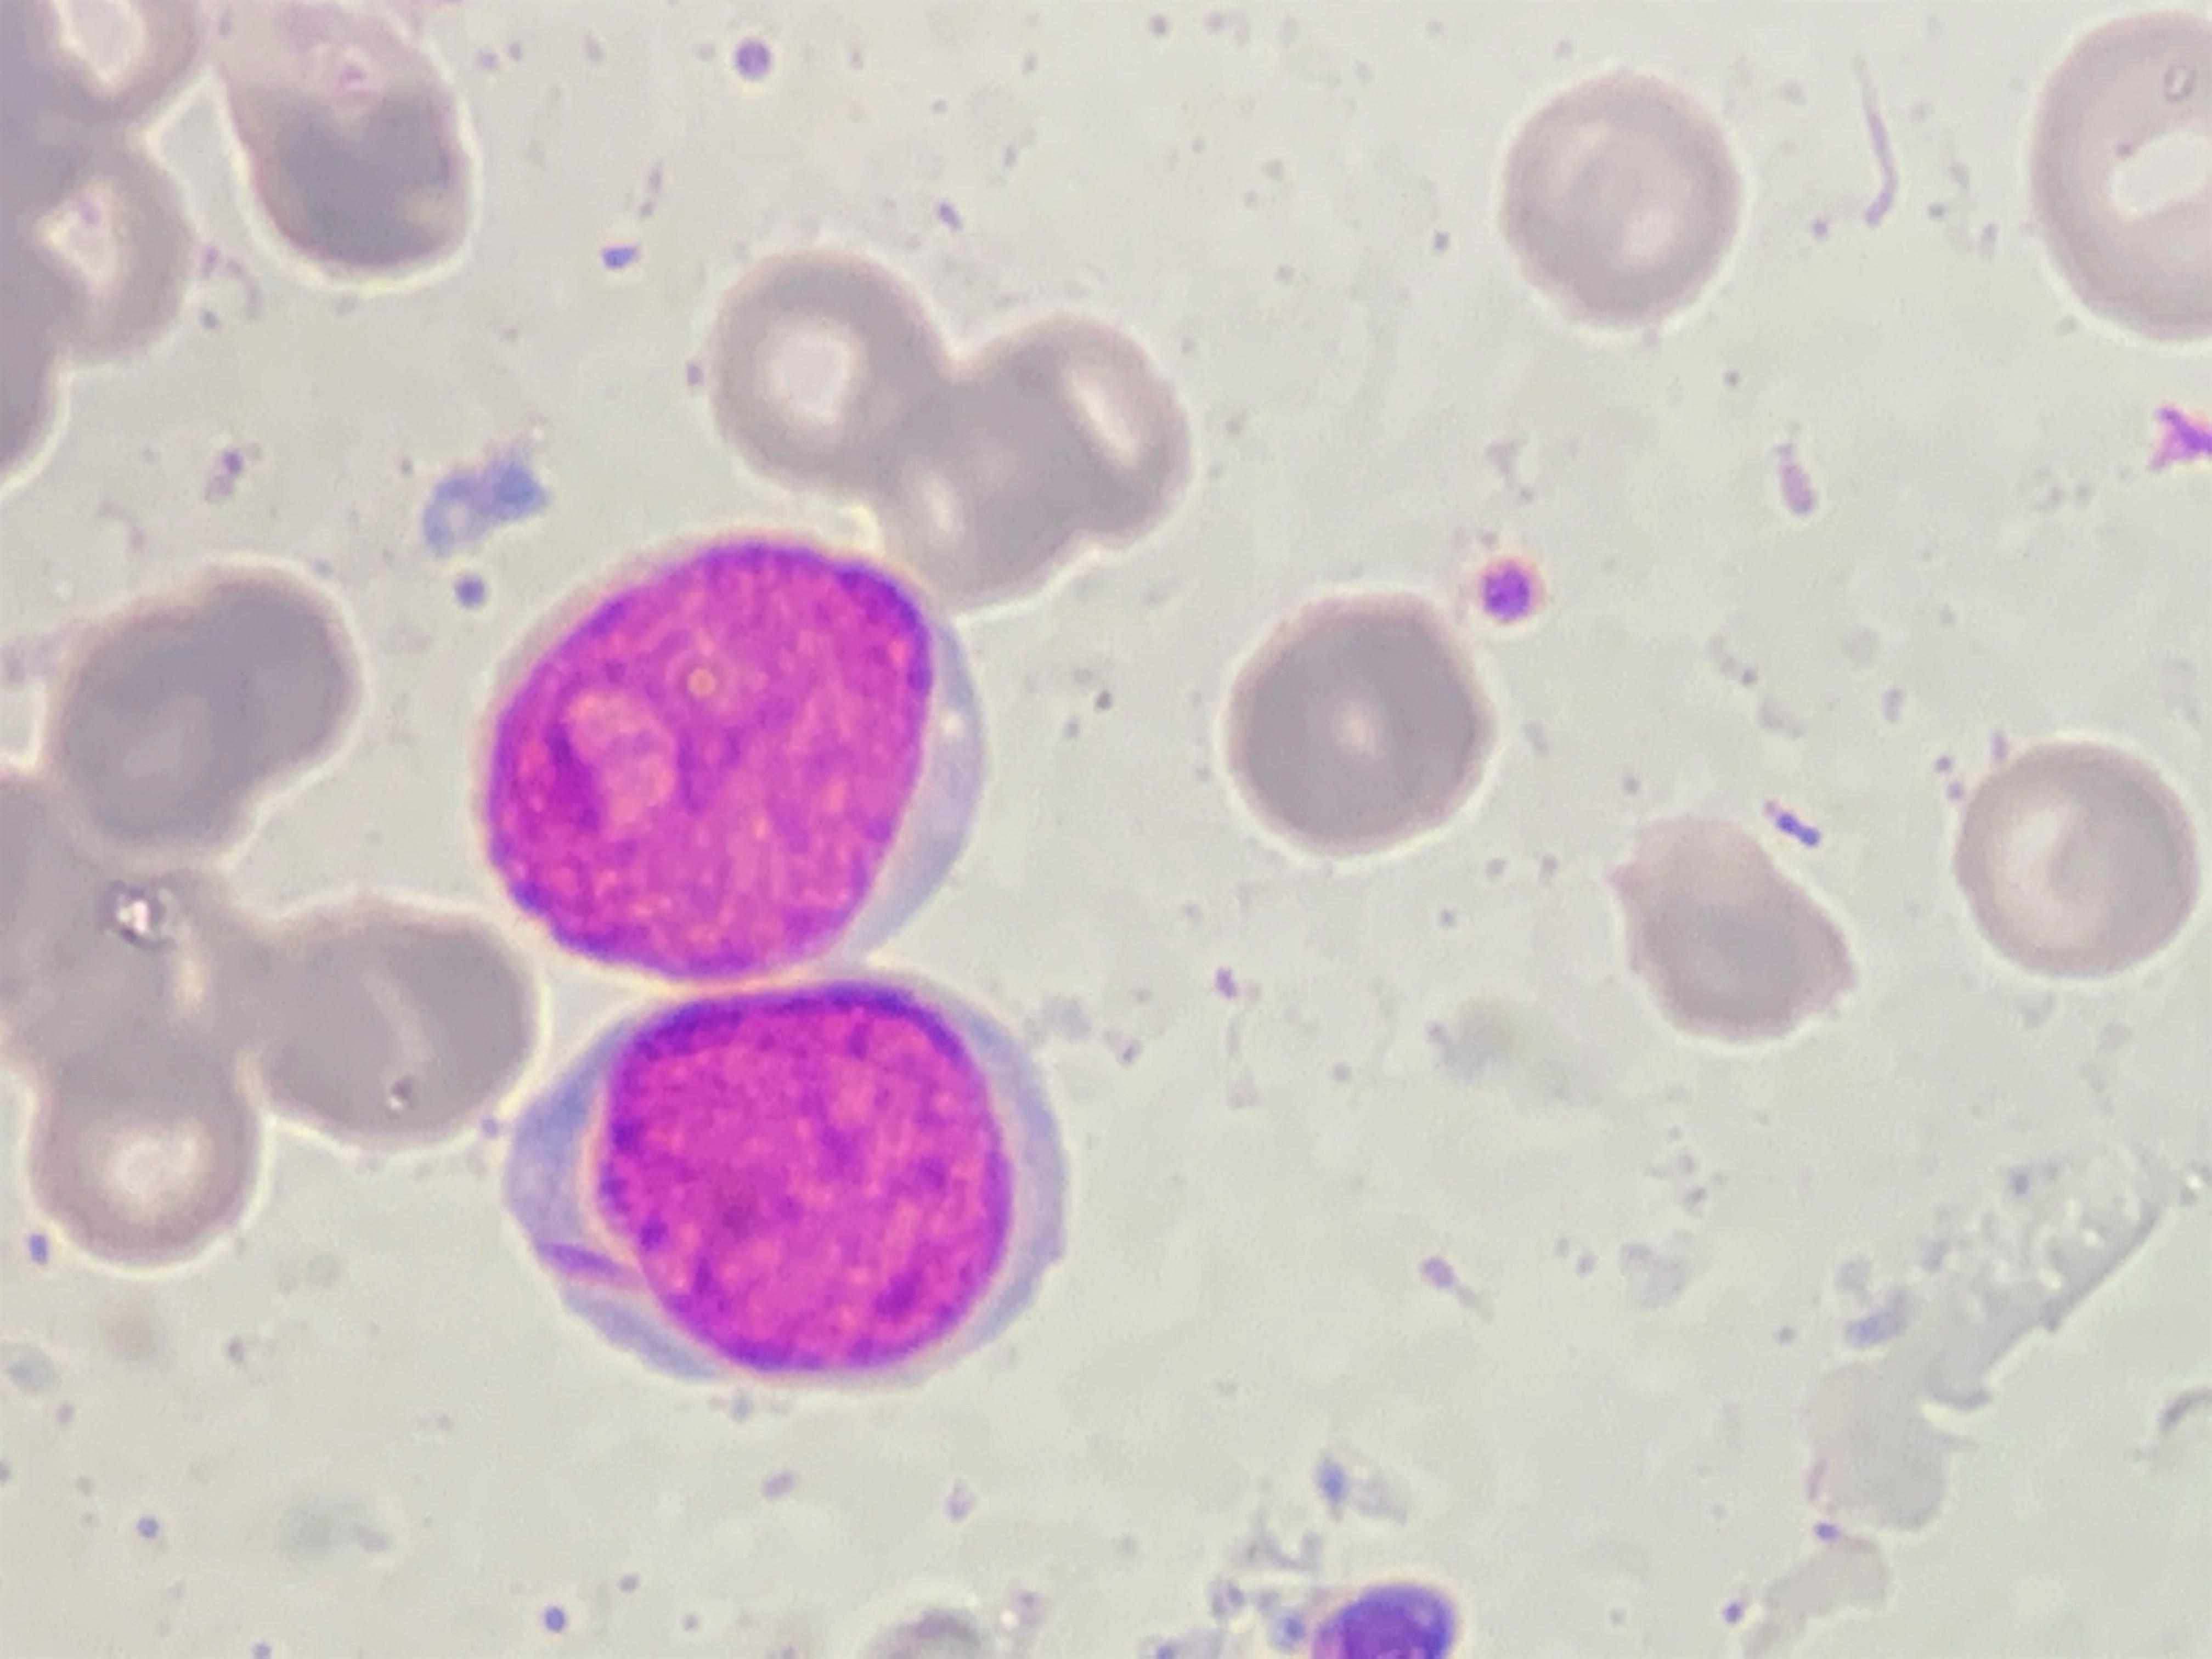
Cell type: BLAST CELLS